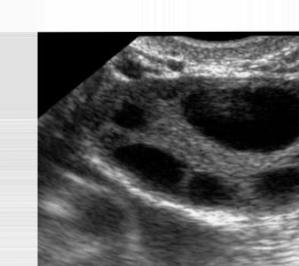
Label: infected